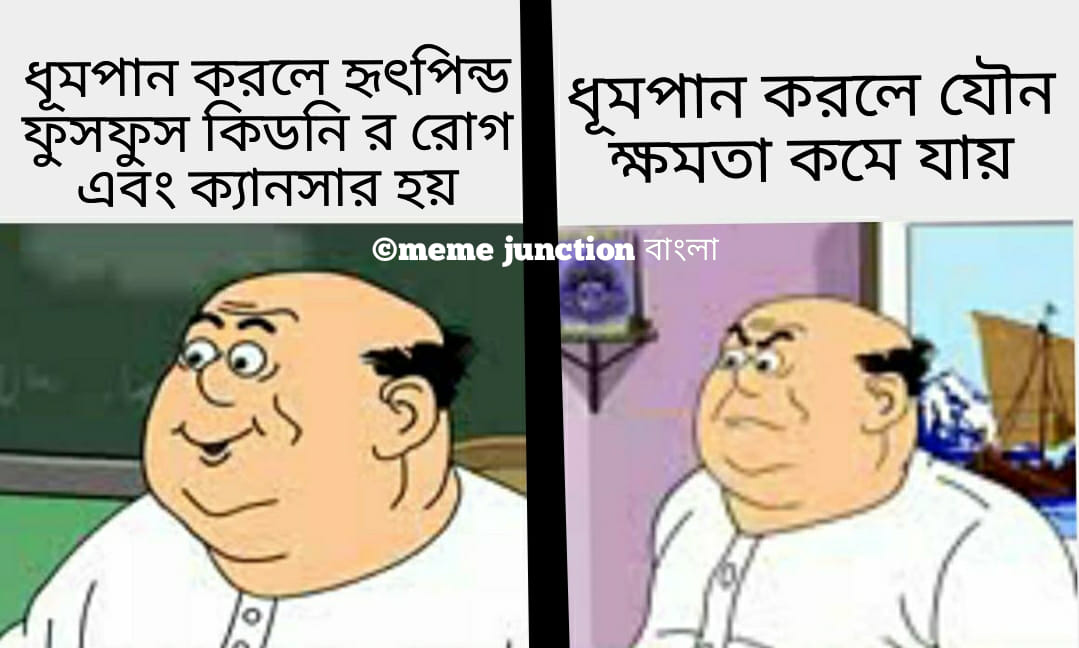
Text: ধূমপান করলে হৃৎপিন্ড ফুসফুস কিডনি র রোগ এবং ক্যানসার হয় ধূমপান করলে যৌন ক্ষযতা কমে যায়
Label: Non Hate